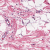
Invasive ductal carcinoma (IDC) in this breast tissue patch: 0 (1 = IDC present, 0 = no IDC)